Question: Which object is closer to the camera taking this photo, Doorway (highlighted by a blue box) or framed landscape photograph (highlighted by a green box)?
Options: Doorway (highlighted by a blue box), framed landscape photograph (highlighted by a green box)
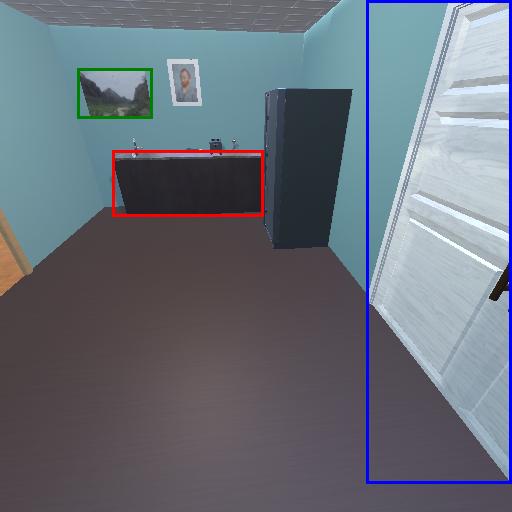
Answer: Doorway (highlighted by a blue box)